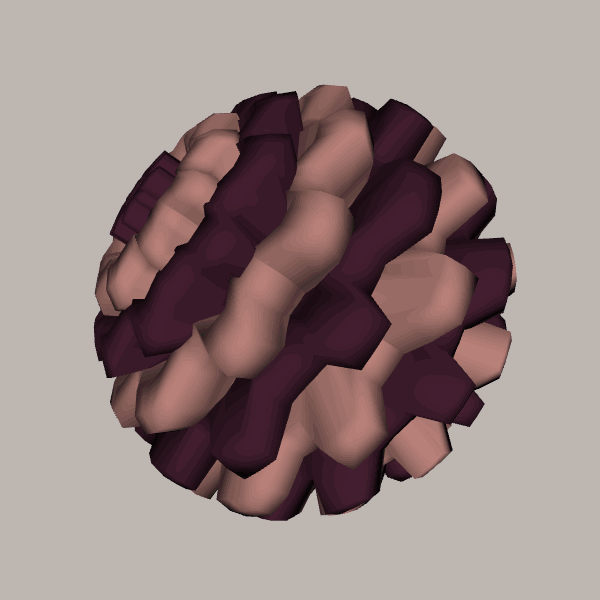
Background: light